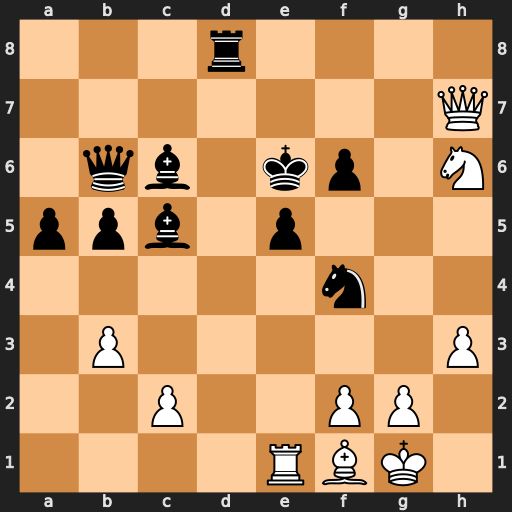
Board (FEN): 3r4/7Q/1qb1kp1N/ppb1p3/5n2/1P5P/2P2PP1/4RBK1
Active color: w
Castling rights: -
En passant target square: -
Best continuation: Qf7+ Kd6 Nf5#